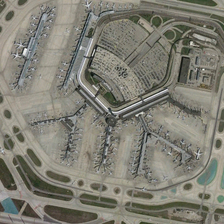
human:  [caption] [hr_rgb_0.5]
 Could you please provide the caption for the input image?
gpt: many planes are parked near a large building on an airport .

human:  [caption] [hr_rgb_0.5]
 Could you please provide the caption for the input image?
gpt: many planes are parked near a large building on an airport .

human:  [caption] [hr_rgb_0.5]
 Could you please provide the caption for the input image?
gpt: many planes are parked near a large building on an airport .

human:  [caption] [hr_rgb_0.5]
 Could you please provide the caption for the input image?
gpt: many planes are parked near a large building on an airport .

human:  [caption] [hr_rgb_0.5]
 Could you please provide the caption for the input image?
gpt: many planes are parked near a large building on an airport .